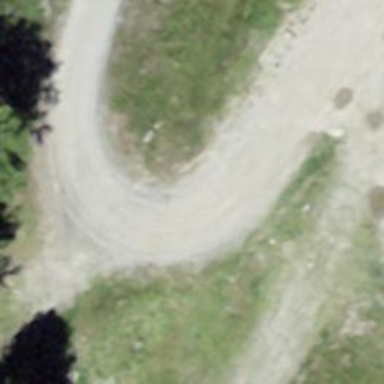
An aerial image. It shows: Gravel track with grade 2 tracktype.